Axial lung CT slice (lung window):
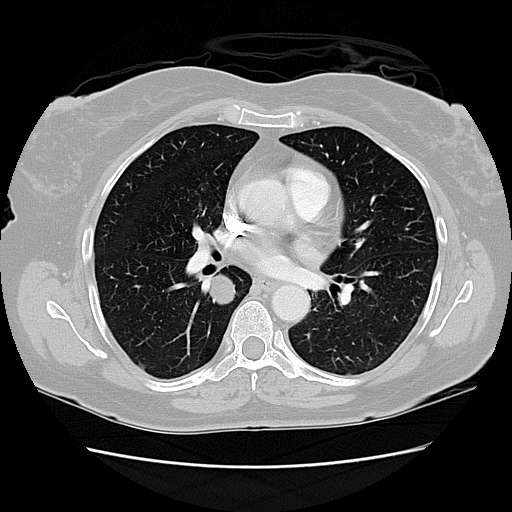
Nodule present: yes
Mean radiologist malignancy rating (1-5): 4.25